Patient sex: M
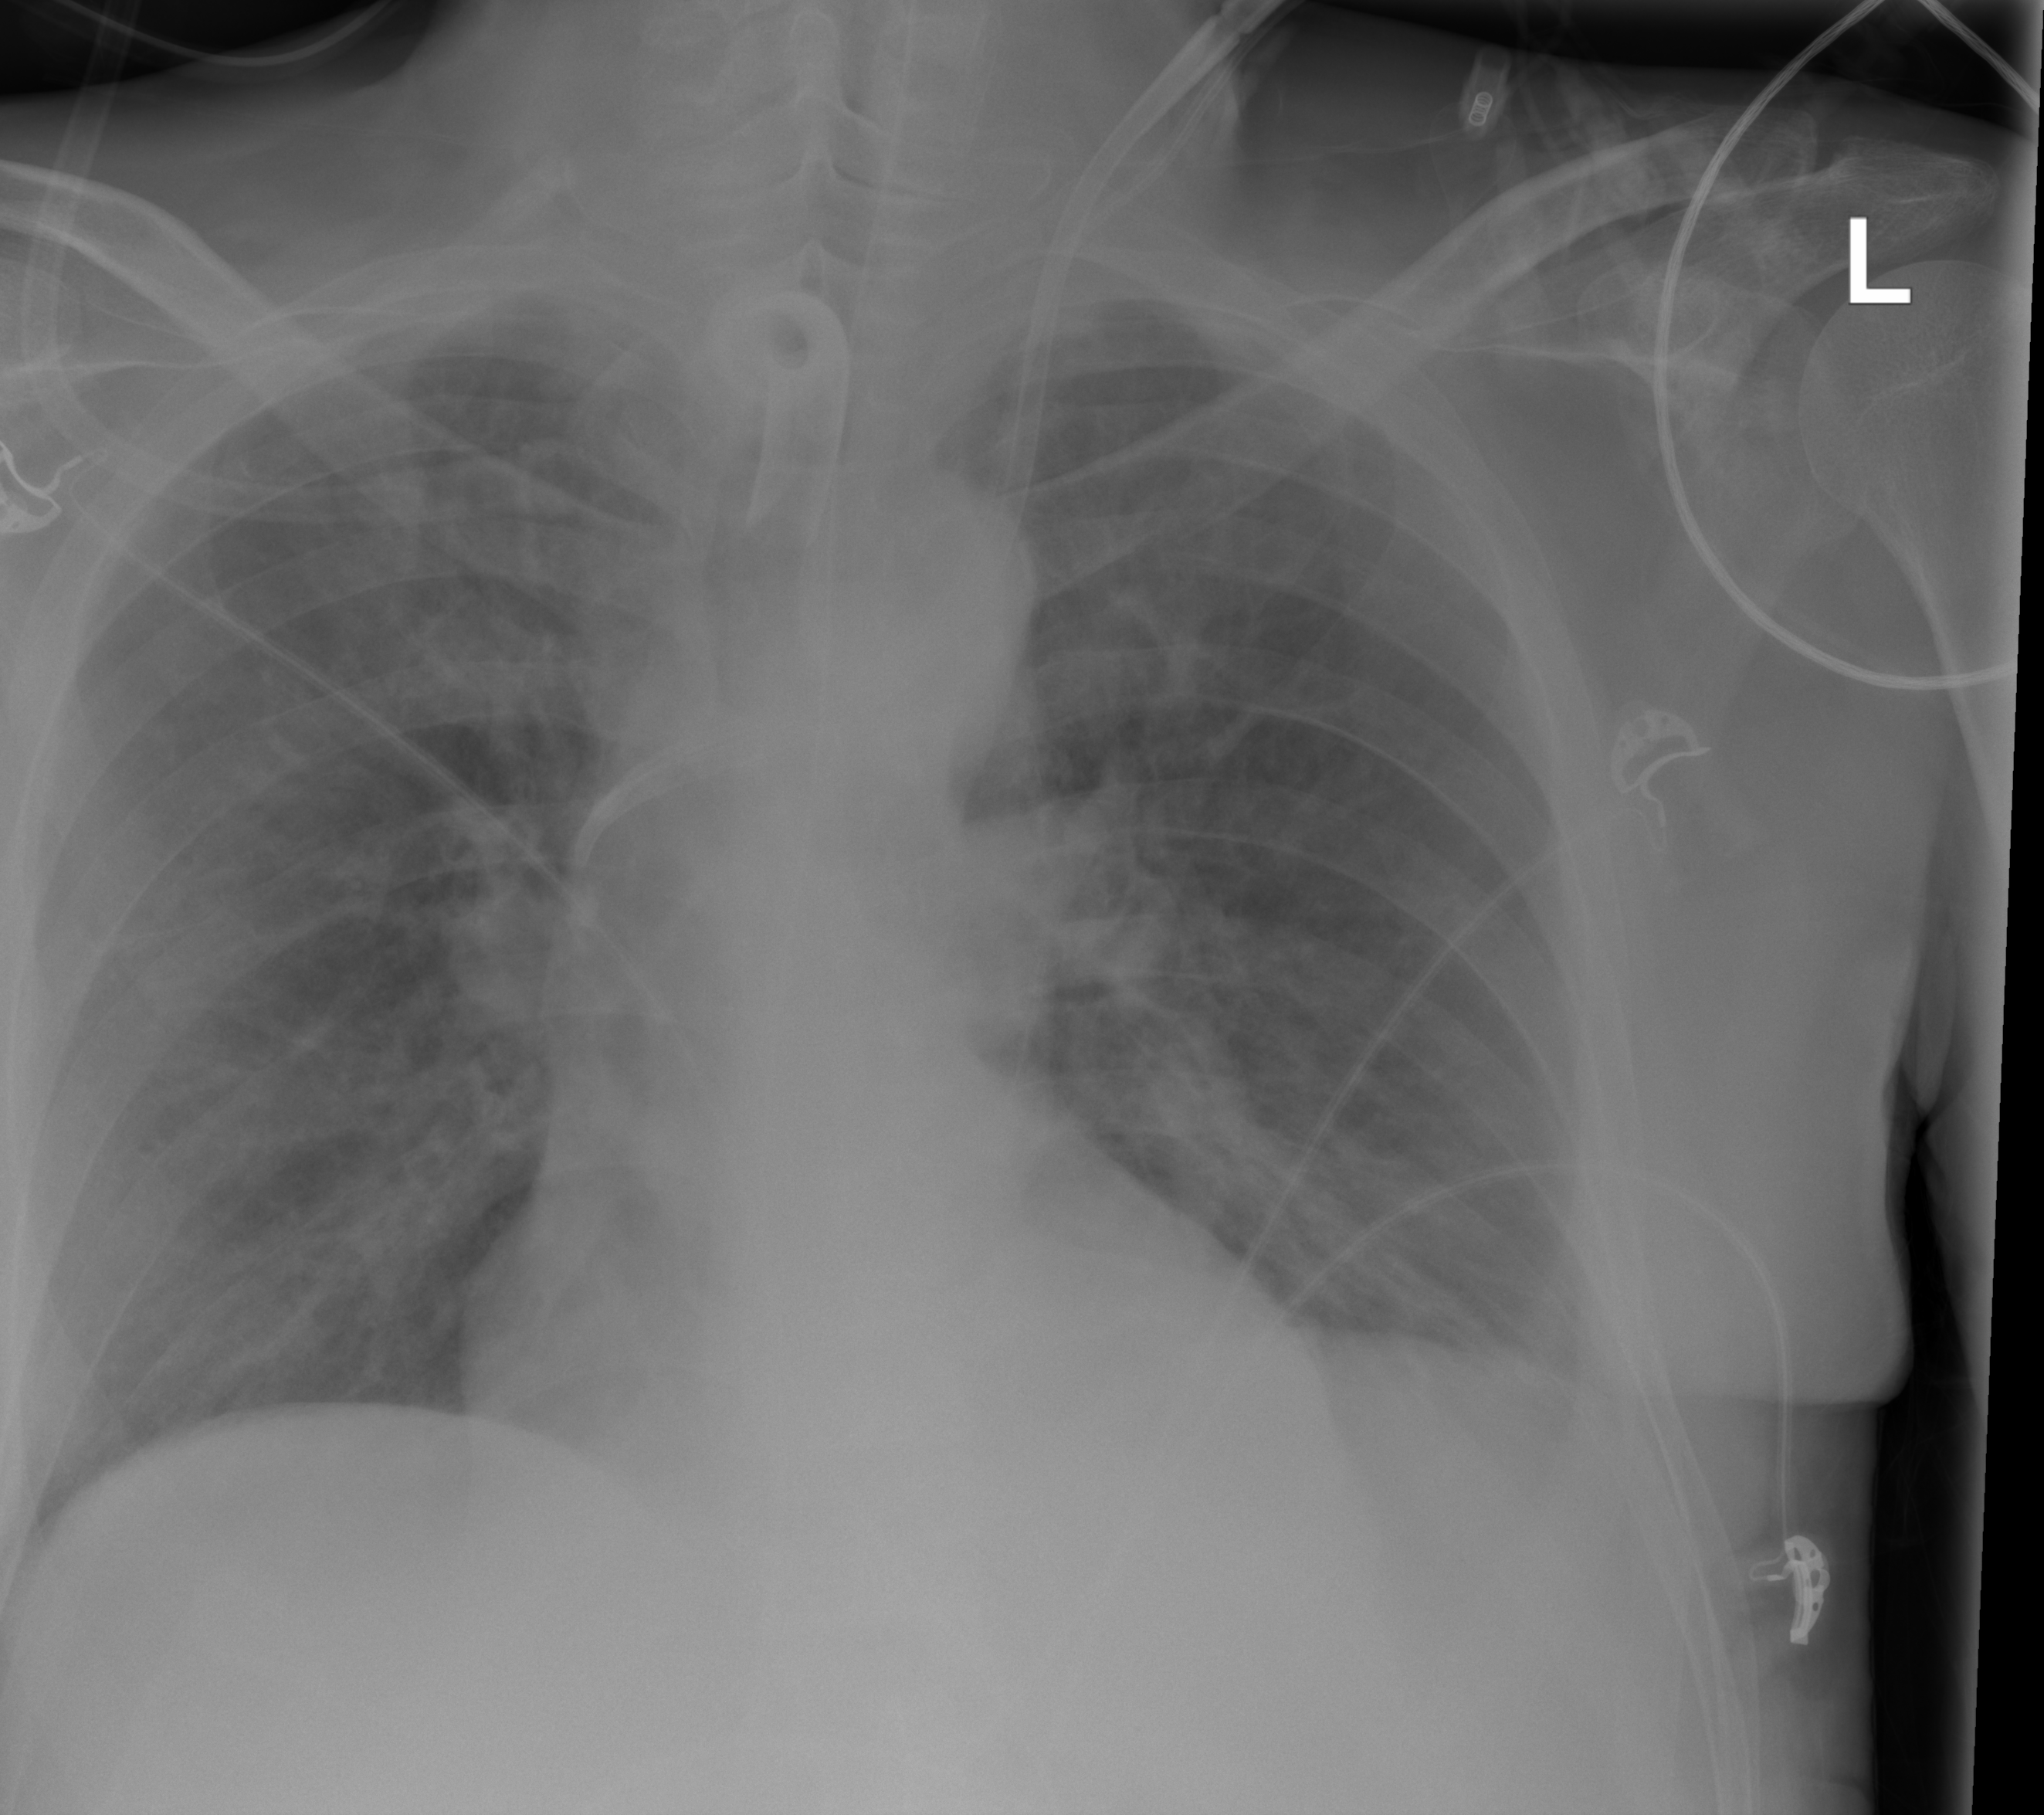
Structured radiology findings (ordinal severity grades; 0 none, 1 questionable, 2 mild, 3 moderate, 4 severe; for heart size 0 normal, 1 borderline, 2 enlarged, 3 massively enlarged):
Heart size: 0
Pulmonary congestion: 2
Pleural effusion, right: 0
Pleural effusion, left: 0
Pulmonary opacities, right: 0
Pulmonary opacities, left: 0
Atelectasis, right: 0
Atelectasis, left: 0